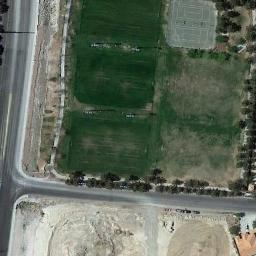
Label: tennis_court